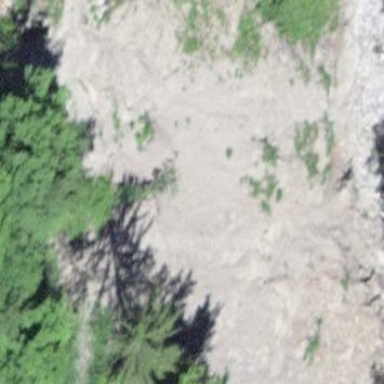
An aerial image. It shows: Natural scree.